Field crop: maize
Growth stage: 2
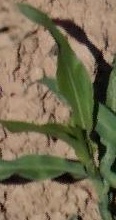
Species: maize